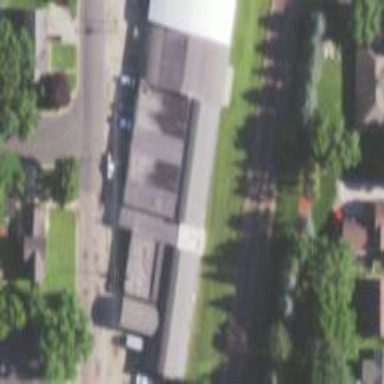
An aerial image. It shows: Industrial building.